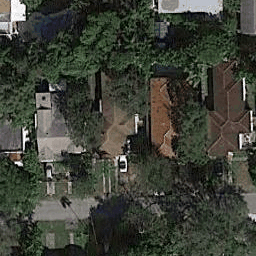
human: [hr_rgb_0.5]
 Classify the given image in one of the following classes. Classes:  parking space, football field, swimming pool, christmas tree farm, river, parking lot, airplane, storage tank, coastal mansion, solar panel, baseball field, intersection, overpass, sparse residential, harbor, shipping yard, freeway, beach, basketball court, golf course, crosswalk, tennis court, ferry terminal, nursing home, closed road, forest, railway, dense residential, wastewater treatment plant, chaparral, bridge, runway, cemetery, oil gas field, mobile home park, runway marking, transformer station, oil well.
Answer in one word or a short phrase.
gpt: sparse residential